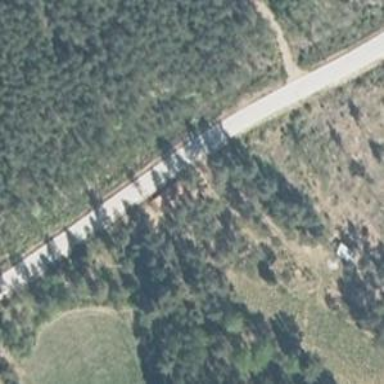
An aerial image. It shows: Tertiary road.